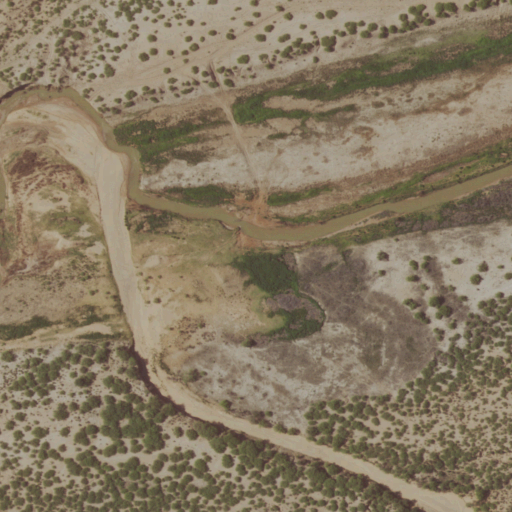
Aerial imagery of valley in New Mexico named Cedar Canyon containing shrub, woody wetlands, and herbaceous wetlands